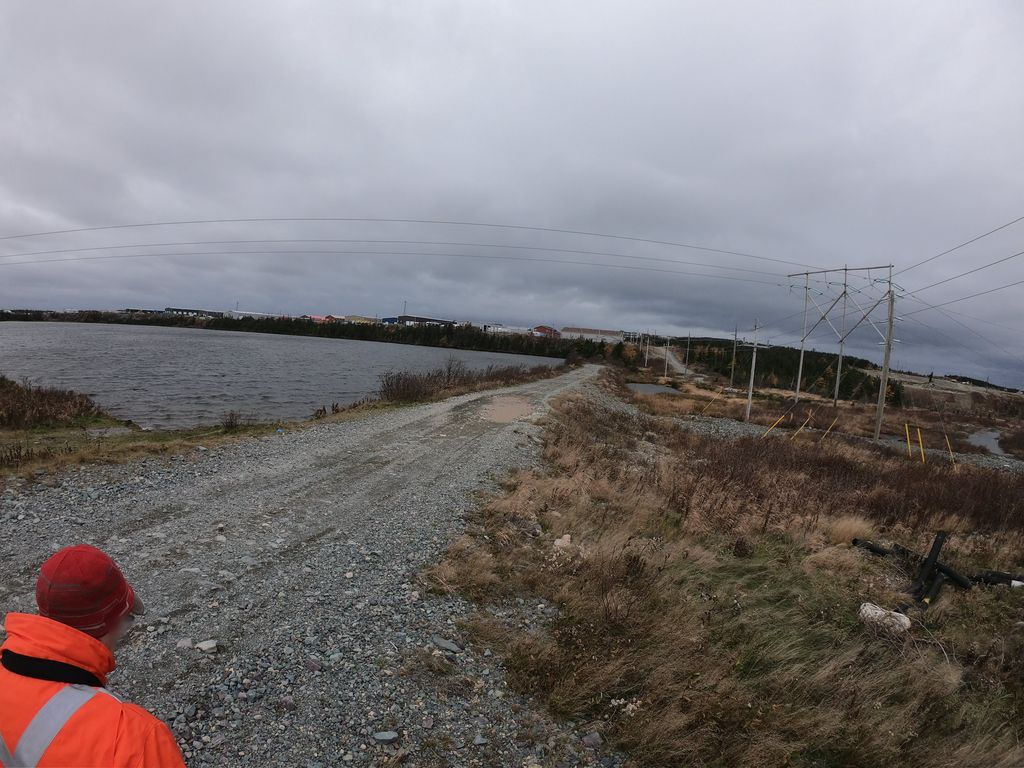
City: st_johns